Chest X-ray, PA view. Patient: 75 years old, sex M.
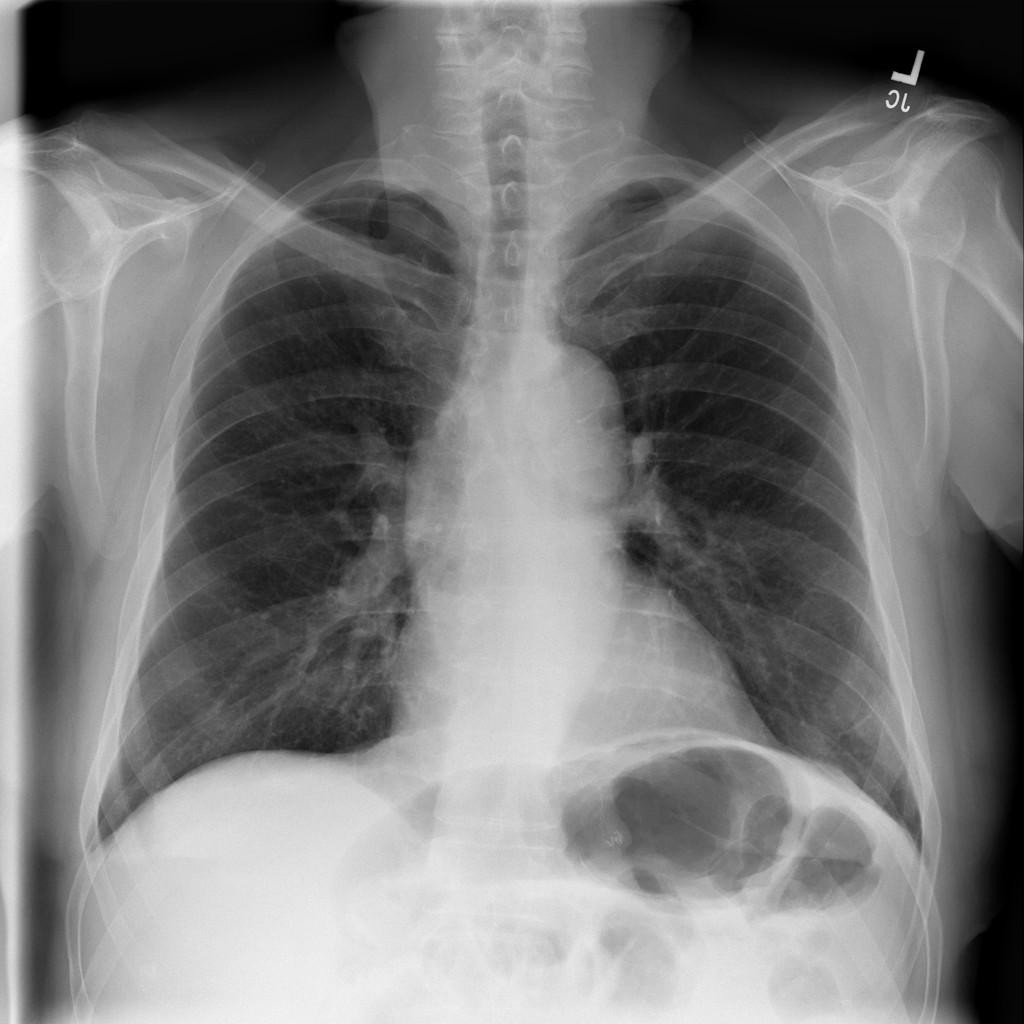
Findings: No Finding